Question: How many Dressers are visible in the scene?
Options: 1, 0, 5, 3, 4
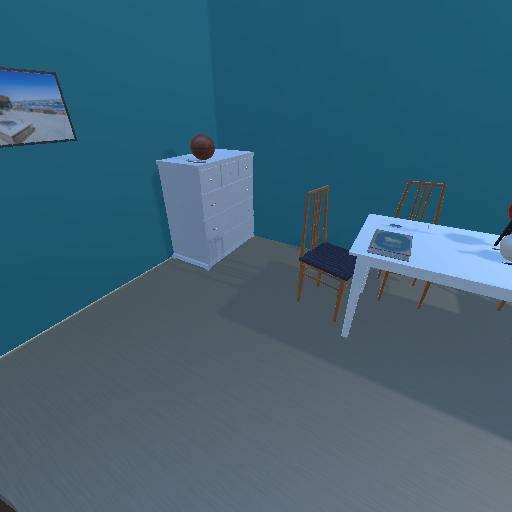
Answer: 1